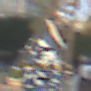
Verkehrszeichen: KurveRechts
Zusatzzeichen unten: RichtungsangabeDurchPfeile5
Umgebung: Outdoor, Urban
Tageszeit: SunriseSunset
Wetter: PartlyCloudy
Licht: Natural
Jahreszeit: NotSpecified
Kontrast: LowContrast